Interaction volume radius: 10 \u00c5
Interaction volume height: 30 \u00c5
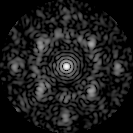
Disorder parameter: 0.6047